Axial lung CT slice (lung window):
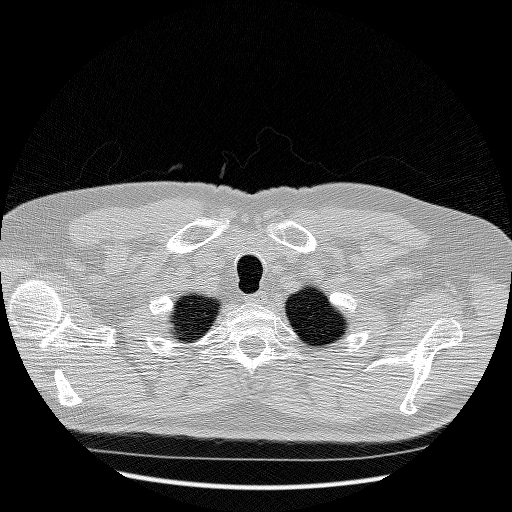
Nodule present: no